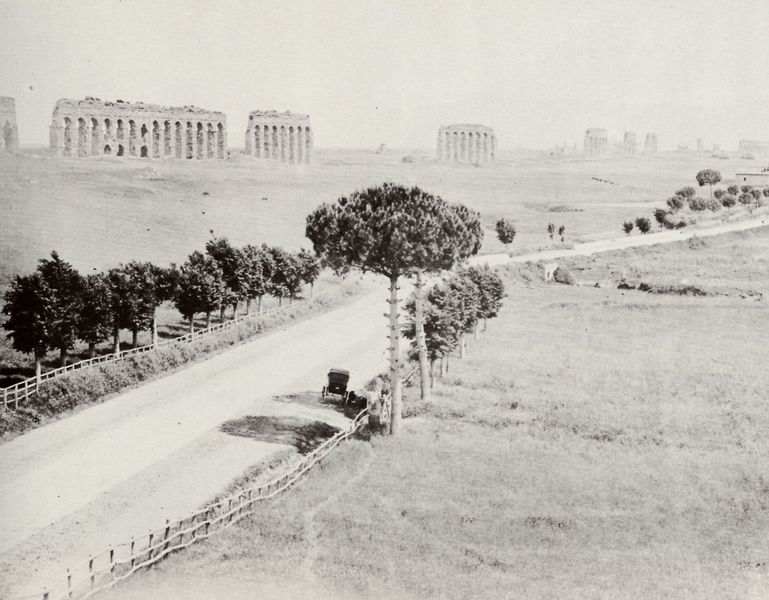
Titel: Die Via Appia Nuova und die Aqua Claudia
Künstler: Italienischer Photograph
Standort: Kopenhagen
Institution: Königliche Bibliothek
Schlagwörter: baum, himmel, meer, schatten, wasser, weiß, bäume, landschaft, menschen, grau, hell, hintergrund, holz, licht, schwarz, strasse, säulen, vordergrund, zeichnung, anlage, gebäude, gras, weg, wiese, zaun, architektur, bild, baumstamm, erde, feld, felder, ferne, horizont, hügel, stamm, weide, weite, busch, büsche, gatter, sonne, pflanzen, rechts, wald, anhöhe, pferd, sommer, biegung, italien, hitze, sonnenlicht, allee, droschke, kutsche, auto, wagen, geländer, tor, foto, fotografie, photographie, bögen, reste, ruine, antike, links, schwarzweiß, ruinen, rom, photo, antik, griechisch, griechenland, pinien, tempel, aquädukt, shwarz, hol, automobil, fot, wegesrand, römisch, athen, wasserleitung, fahrt, sizilien, stasse, agrigent, archaisch, for, tempelruinen, landweg, we, kutshe, ktusche, fiotografie, aleee, akroplois